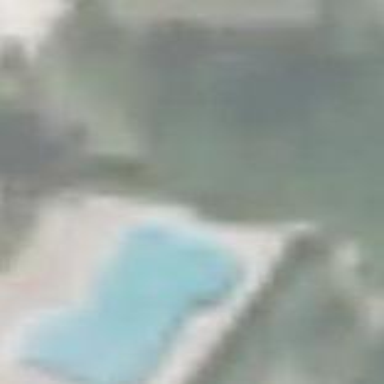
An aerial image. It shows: Swimming pool located in leisure land.